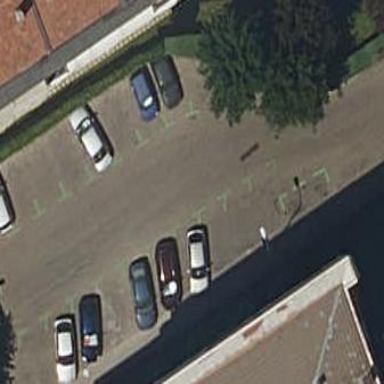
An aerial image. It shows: Street-side parking area with asphalt surface.